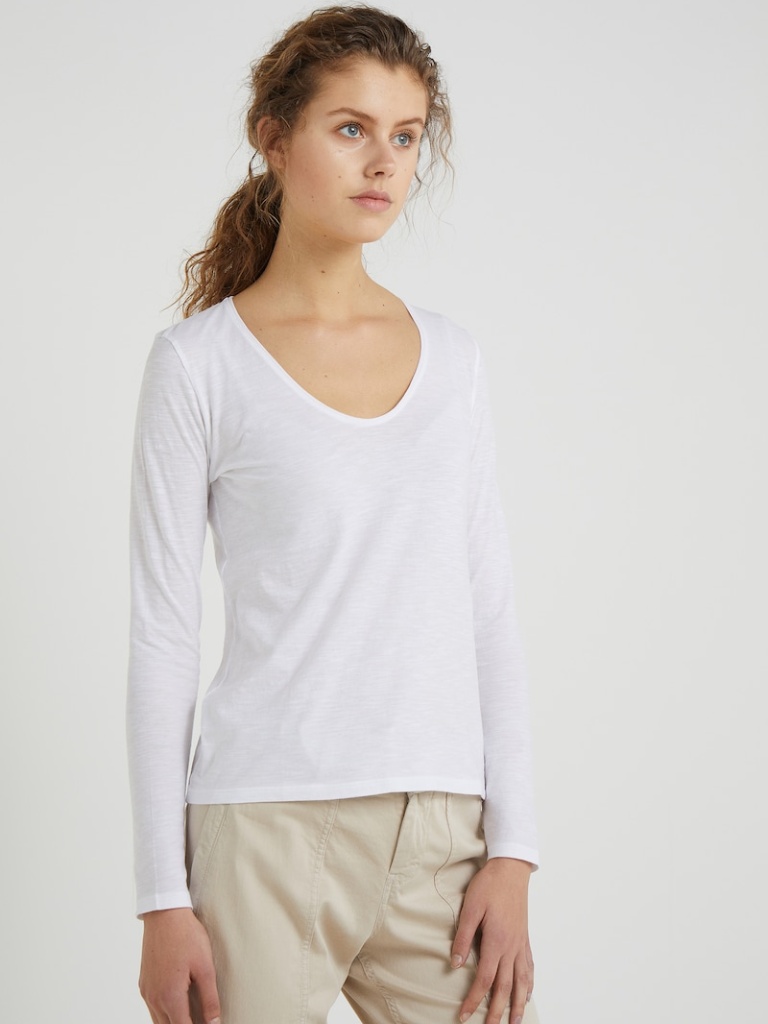
cotton relaxed a long-sleeved with the sleeves down hip length Untucked scoop t-shirt